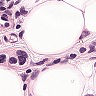
Metastatic tissue present: yes